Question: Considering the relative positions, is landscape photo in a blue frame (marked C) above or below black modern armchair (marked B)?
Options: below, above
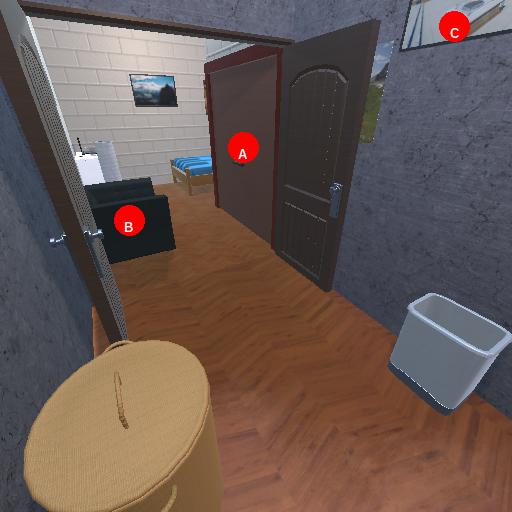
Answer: below